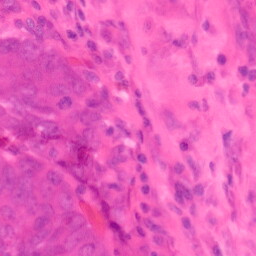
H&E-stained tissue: Colon